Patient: sex F, age 60
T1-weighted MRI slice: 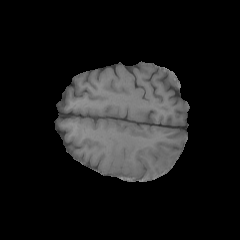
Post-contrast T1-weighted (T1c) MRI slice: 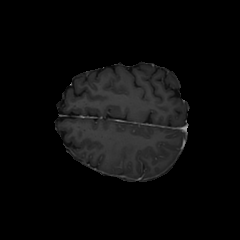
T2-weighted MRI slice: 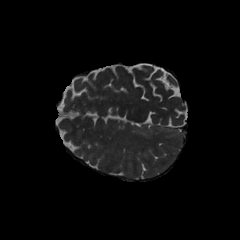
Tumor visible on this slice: no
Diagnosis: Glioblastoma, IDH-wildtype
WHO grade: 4